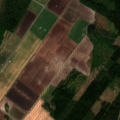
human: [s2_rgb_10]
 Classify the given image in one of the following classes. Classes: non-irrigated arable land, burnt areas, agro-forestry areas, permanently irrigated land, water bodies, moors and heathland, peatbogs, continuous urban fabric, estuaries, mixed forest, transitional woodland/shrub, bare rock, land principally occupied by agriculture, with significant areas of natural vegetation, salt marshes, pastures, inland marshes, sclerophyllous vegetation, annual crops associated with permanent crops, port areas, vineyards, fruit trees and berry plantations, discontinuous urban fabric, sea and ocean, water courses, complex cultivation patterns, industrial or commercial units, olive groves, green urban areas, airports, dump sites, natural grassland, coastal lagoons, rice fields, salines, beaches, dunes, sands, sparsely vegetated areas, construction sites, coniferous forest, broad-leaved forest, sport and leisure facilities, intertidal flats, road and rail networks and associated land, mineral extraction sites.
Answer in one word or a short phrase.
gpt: non-irrigated arable land, coniferous forest, mixed forest, transitional woodland/shrub